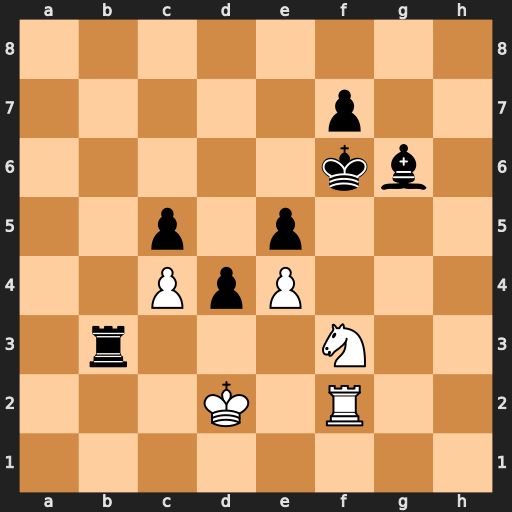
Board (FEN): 8/5p2/5kb1/2p1p3/2PpP3/1r3N2/3K1R2/8
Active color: w
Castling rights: -
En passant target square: -
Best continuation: Nxd4+ Ke7 Nxb3